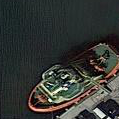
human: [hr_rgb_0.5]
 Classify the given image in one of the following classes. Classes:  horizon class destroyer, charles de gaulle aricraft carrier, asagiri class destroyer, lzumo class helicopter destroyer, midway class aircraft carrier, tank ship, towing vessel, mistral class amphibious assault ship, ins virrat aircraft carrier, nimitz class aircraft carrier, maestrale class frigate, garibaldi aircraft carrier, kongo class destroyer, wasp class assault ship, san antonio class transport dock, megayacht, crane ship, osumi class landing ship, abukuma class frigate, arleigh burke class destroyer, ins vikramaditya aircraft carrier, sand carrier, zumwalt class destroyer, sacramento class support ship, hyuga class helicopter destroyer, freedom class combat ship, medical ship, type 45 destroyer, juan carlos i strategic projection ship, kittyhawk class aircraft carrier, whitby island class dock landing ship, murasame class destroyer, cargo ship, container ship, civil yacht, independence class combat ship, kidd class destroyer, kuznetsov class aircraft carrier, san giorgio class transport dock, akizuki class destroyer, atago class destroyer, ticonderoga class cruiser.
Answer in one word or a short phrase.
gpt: Towing vessel